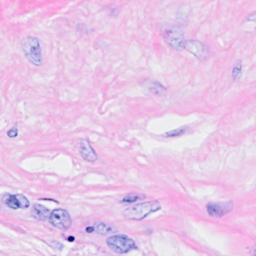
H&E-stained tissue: Breast